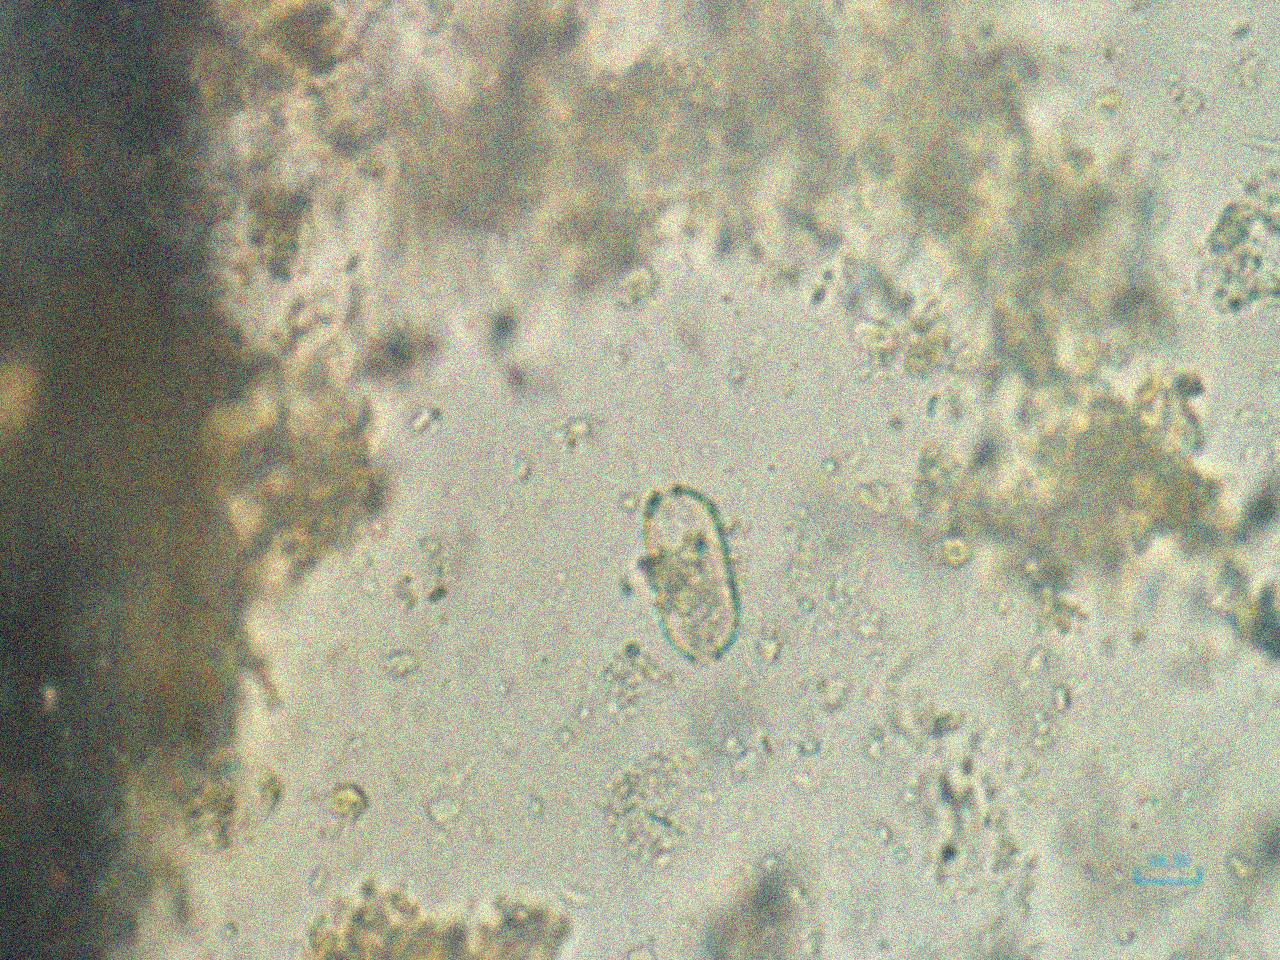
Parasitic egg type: Capillaria philippinensis